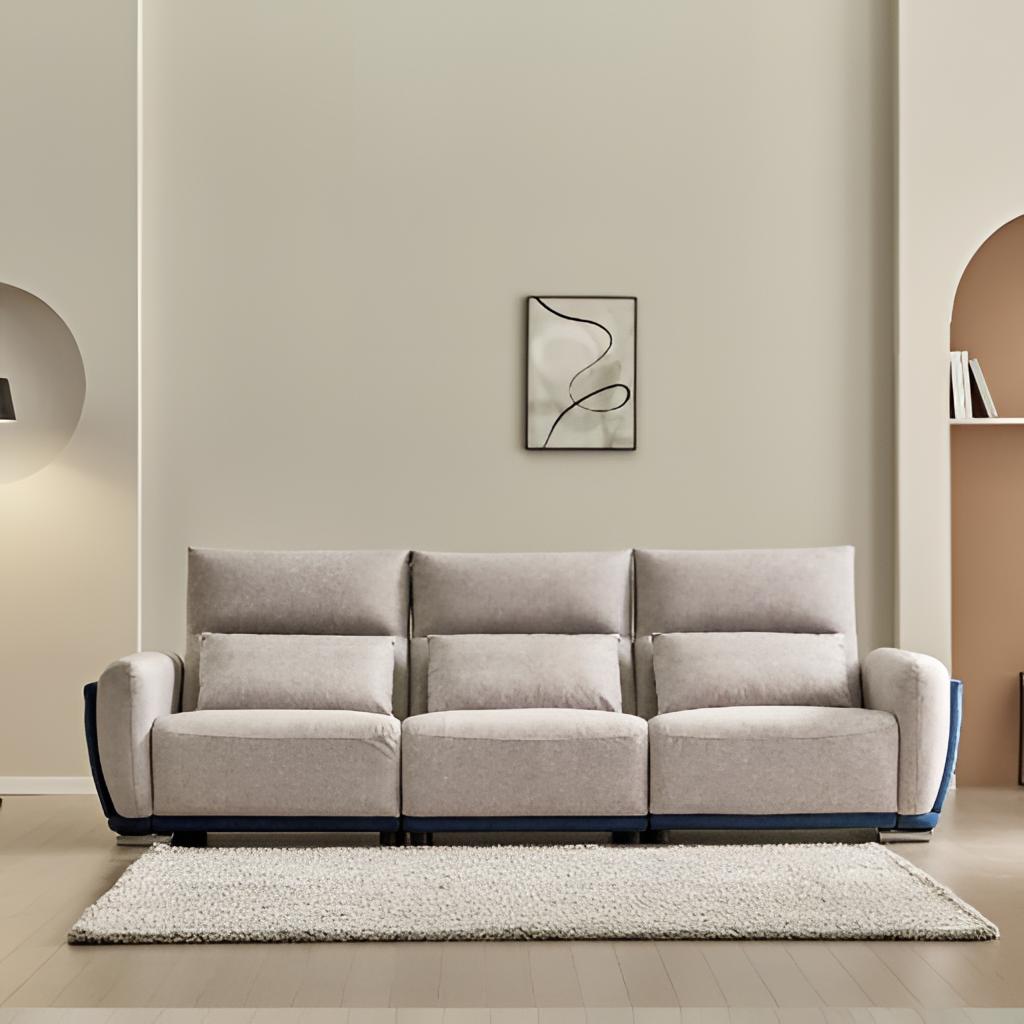
living room, gray fabric sofa, wood flooring, with plank pattern, modern, paint wallpaper, with solid pattern